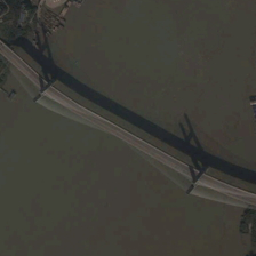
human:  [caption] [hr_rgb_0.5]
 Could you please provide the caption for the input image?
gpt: there is a double tower stayed cable bridge built on the river .

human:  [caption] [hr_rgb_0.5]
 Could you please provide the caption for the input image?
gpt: a bridge divided a bareland which has trees on both sides .

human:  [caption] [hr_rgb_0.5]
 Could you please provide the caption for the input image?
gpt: the suspension bridge is across the the dark green river .

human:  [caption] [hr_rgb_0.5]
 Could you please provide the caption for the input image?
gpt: the narrow curved bridge spans the wide dark river .

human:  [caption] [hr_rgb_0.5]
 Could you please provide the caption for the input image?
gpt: some green plants are in two sides of a river with a bridge over it .